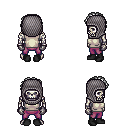
a pixel art fantasy rpg character, male body template, skeleton, white sleeveless shirt, magenta pants, white curly afro hairstyle, chain hood, metal gloves, black shoes, four views (front, back, left, right), 2x2 character sprite sheet, small pixel art, hard edges, no anti-aliasing